Interaction volume radius: 5 \u00c5
Interaction volume height: 20 \u00c5
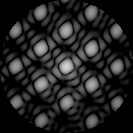
Disorder parameter: 0.08322